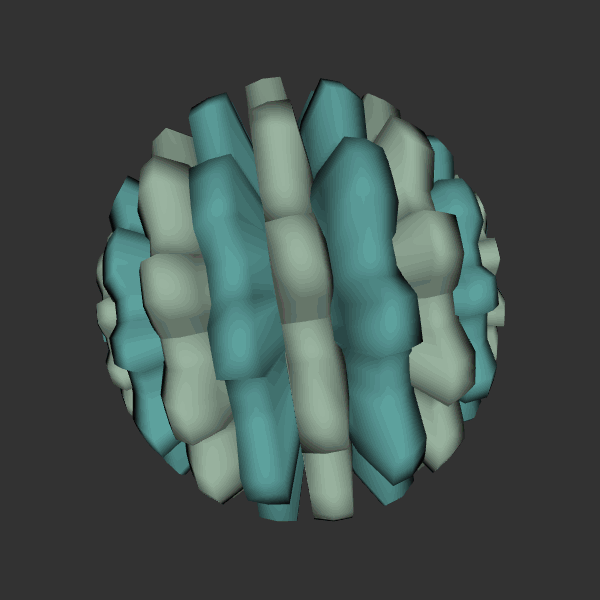
Background: dark